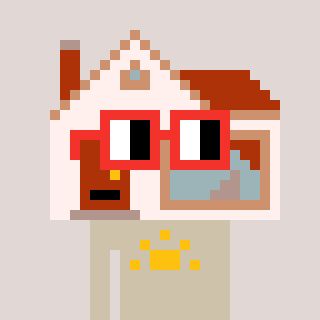
a pixel art character with square red glasses, a house-shaped head and a bege-colored body on a warm background